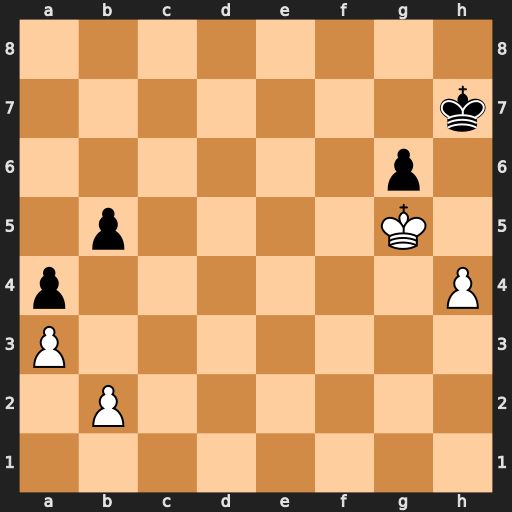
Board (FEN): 8/7k/6p1/1p4K1/p6P/P7/1P6/8
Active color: w
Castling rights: -
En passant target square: -
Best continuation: h5 gxh5 Kxh5 b4 axb4